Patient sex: M
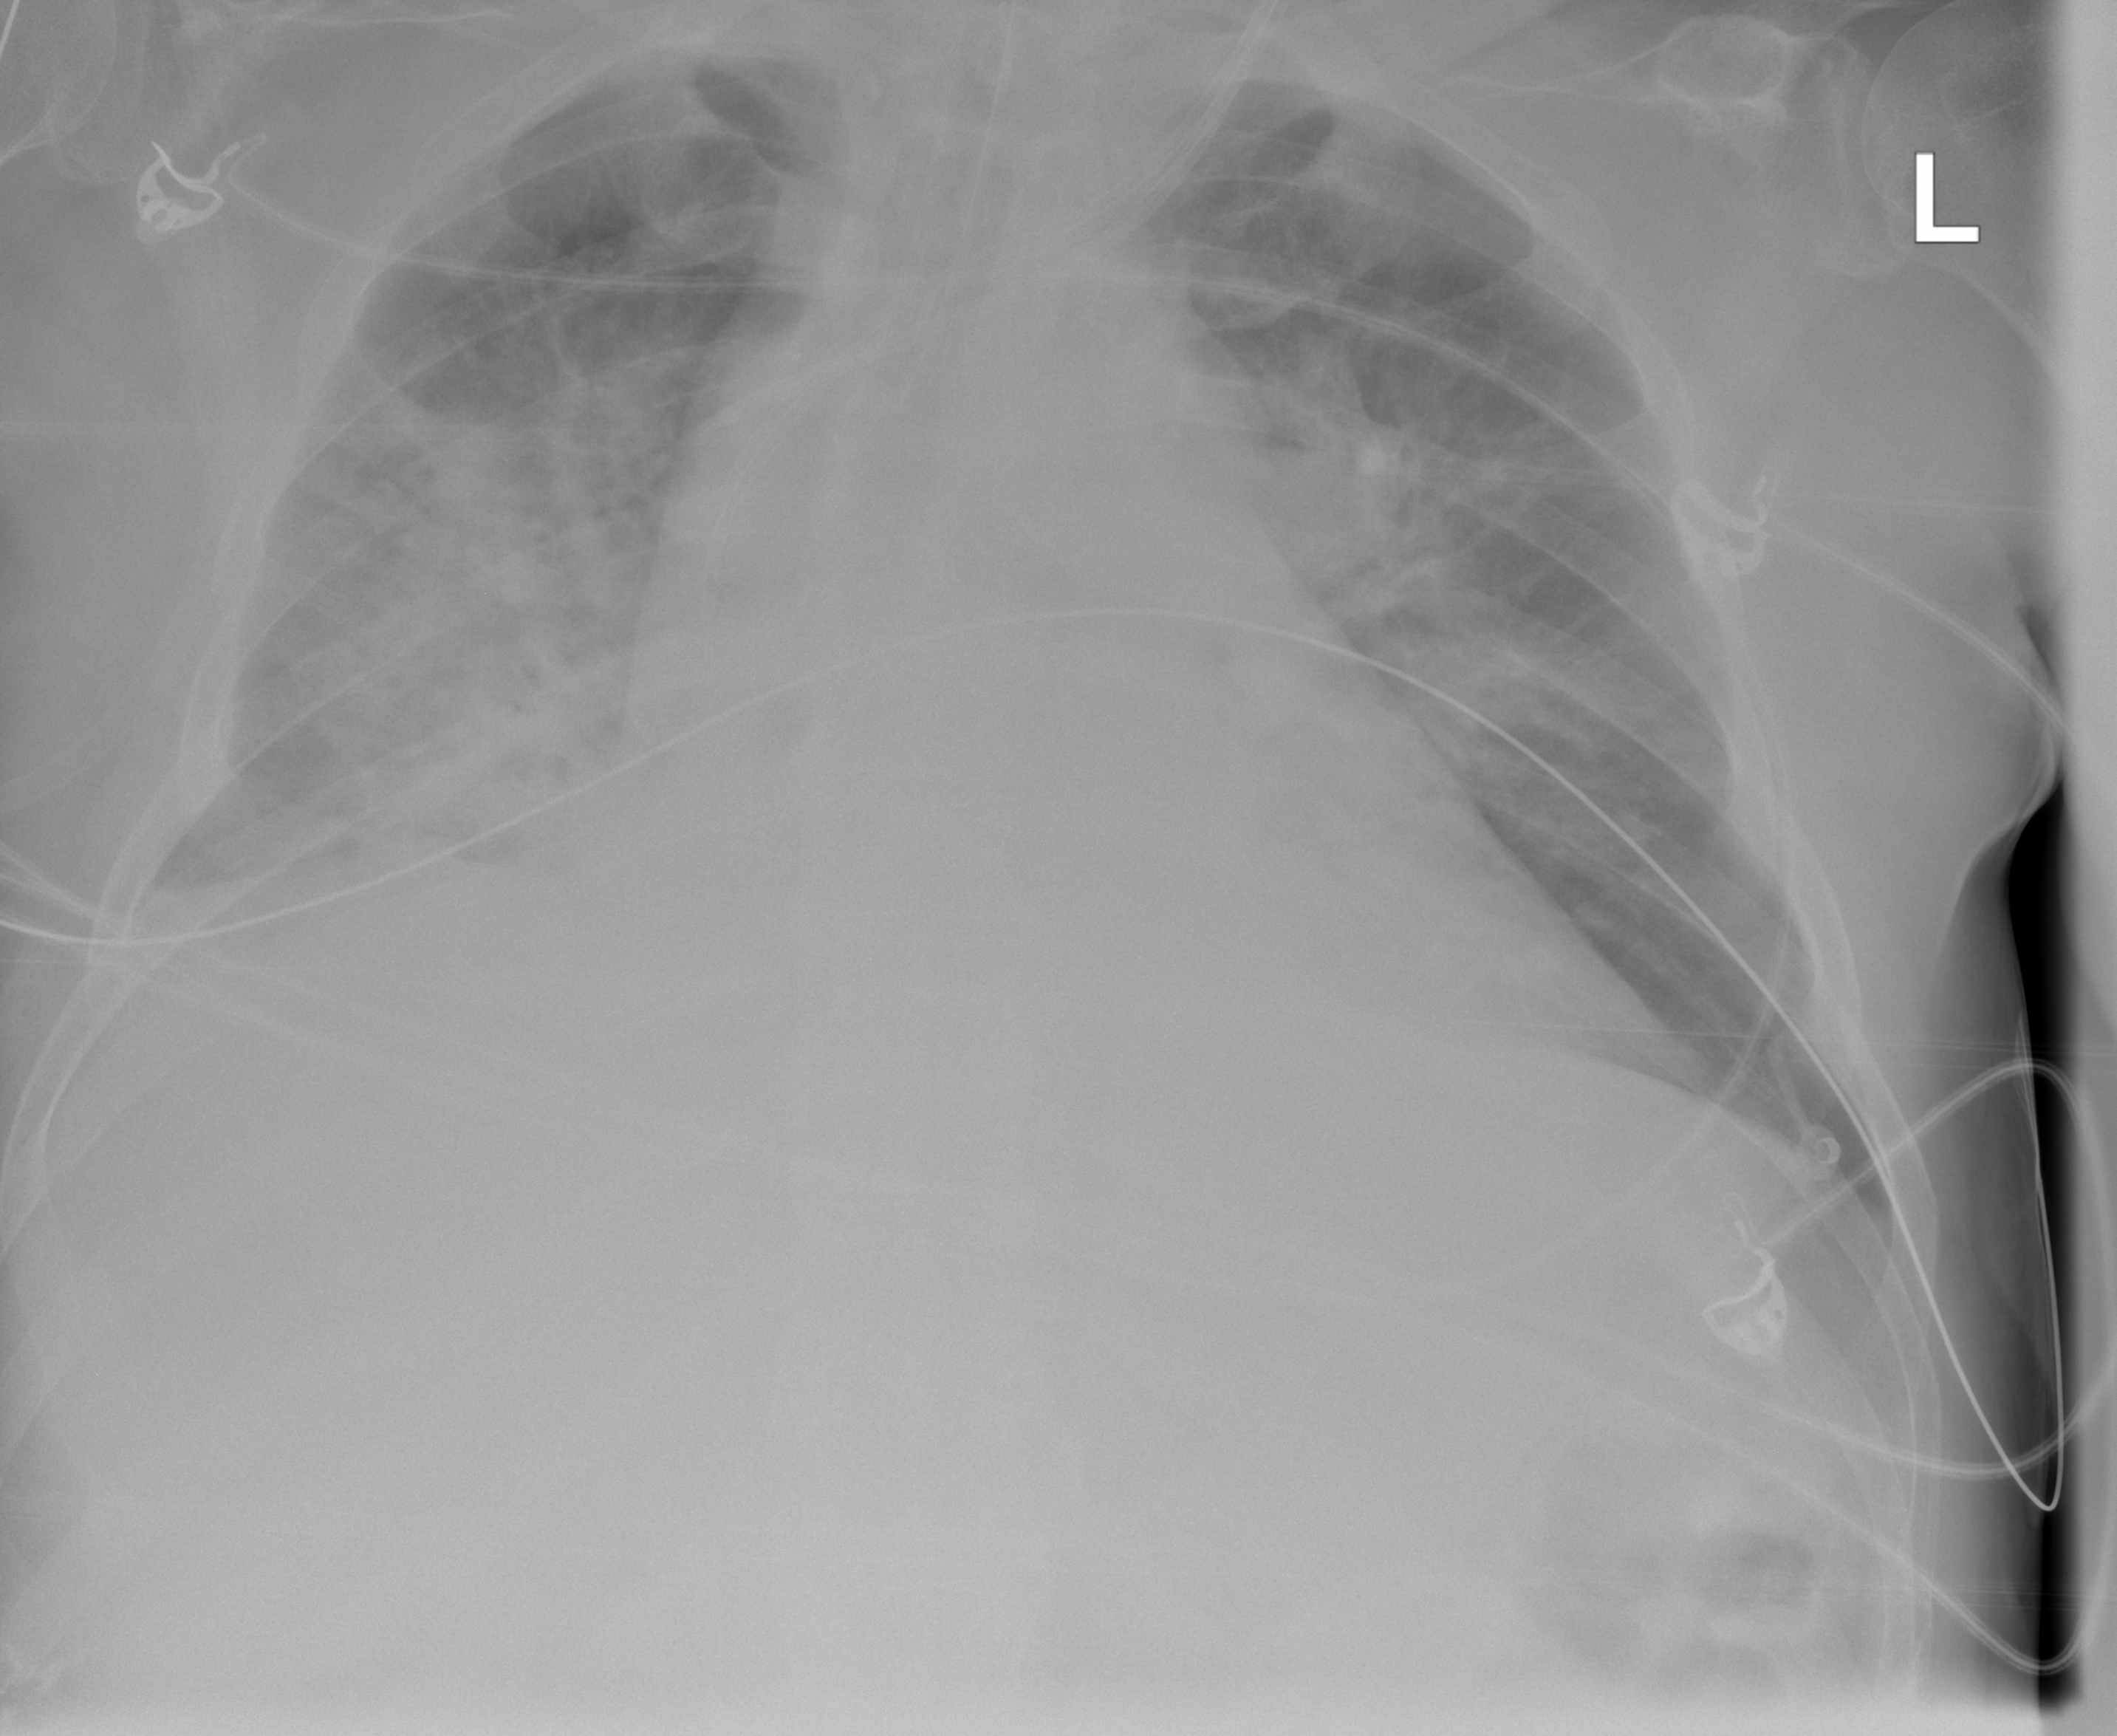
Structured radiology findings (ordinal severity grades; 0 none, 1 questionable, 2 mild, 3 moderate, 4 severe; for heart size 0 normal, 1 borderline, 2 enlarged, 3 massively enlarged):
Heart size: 2
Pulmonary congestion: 0
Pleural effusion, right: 1
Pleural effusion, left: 0
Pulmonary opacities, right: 4
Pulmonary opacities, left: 3
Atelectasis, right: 3
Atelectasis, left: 0